Question: I want to define like this:
'''
public var reloadFRCsNeedToPerformWhenFail = [()->()]()
'''
but I get an error

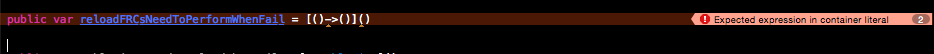
Answer: Like this:
'''
public var reloadFRCsNeedToPerformWhenFail : [()->()] = []
'''
If you use a type alias to make '()->()' a type, you can do it your way:
'''
public typealias VoidVoid = ()->()
public var reloadFRCsNeedToPerformWhenFail = [VoidVoid]()
'''
Or, forego the '[]' shortcut notation and use the full generic:
'''
public var reloadFRCsNeedToPerformWhenFail = Array<()->()>()
'''